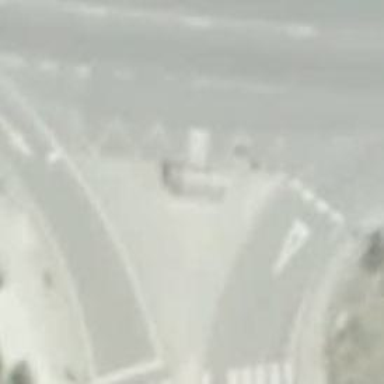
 serving as platform for public transportation."